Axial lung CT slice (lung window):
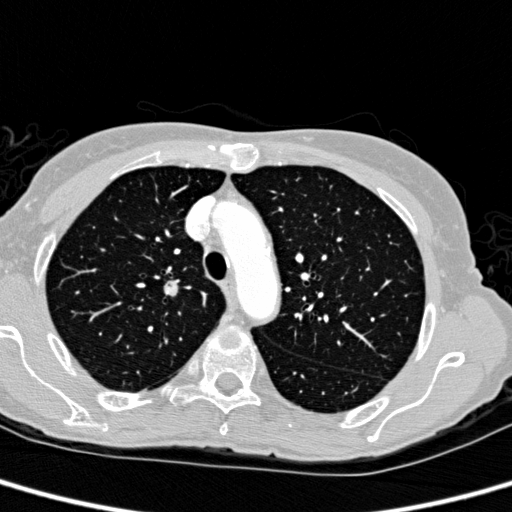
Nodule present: yes
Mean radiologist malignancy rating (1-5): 4